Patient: sex F, age 48
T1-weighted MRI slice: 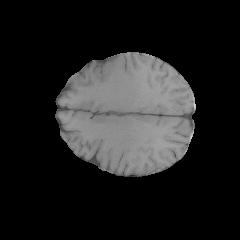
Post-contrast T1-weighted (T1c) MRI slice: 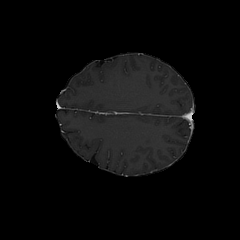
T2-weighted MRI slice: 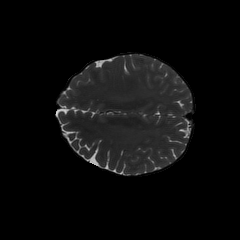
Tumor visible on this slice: no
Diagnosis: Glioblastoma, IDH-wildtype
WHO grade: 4